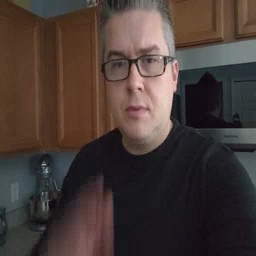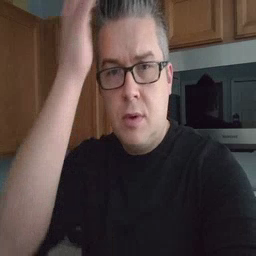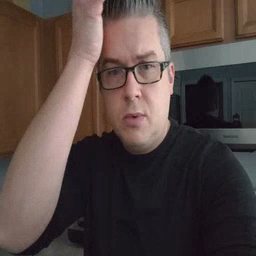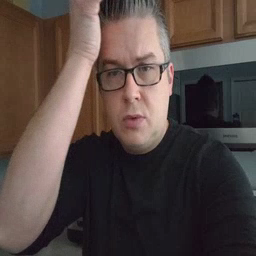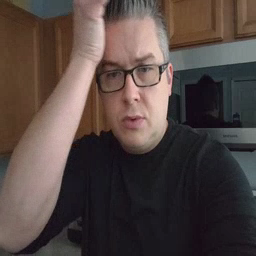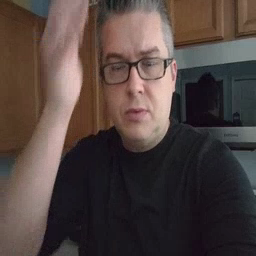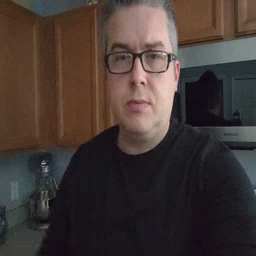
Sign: garbage